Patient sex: M
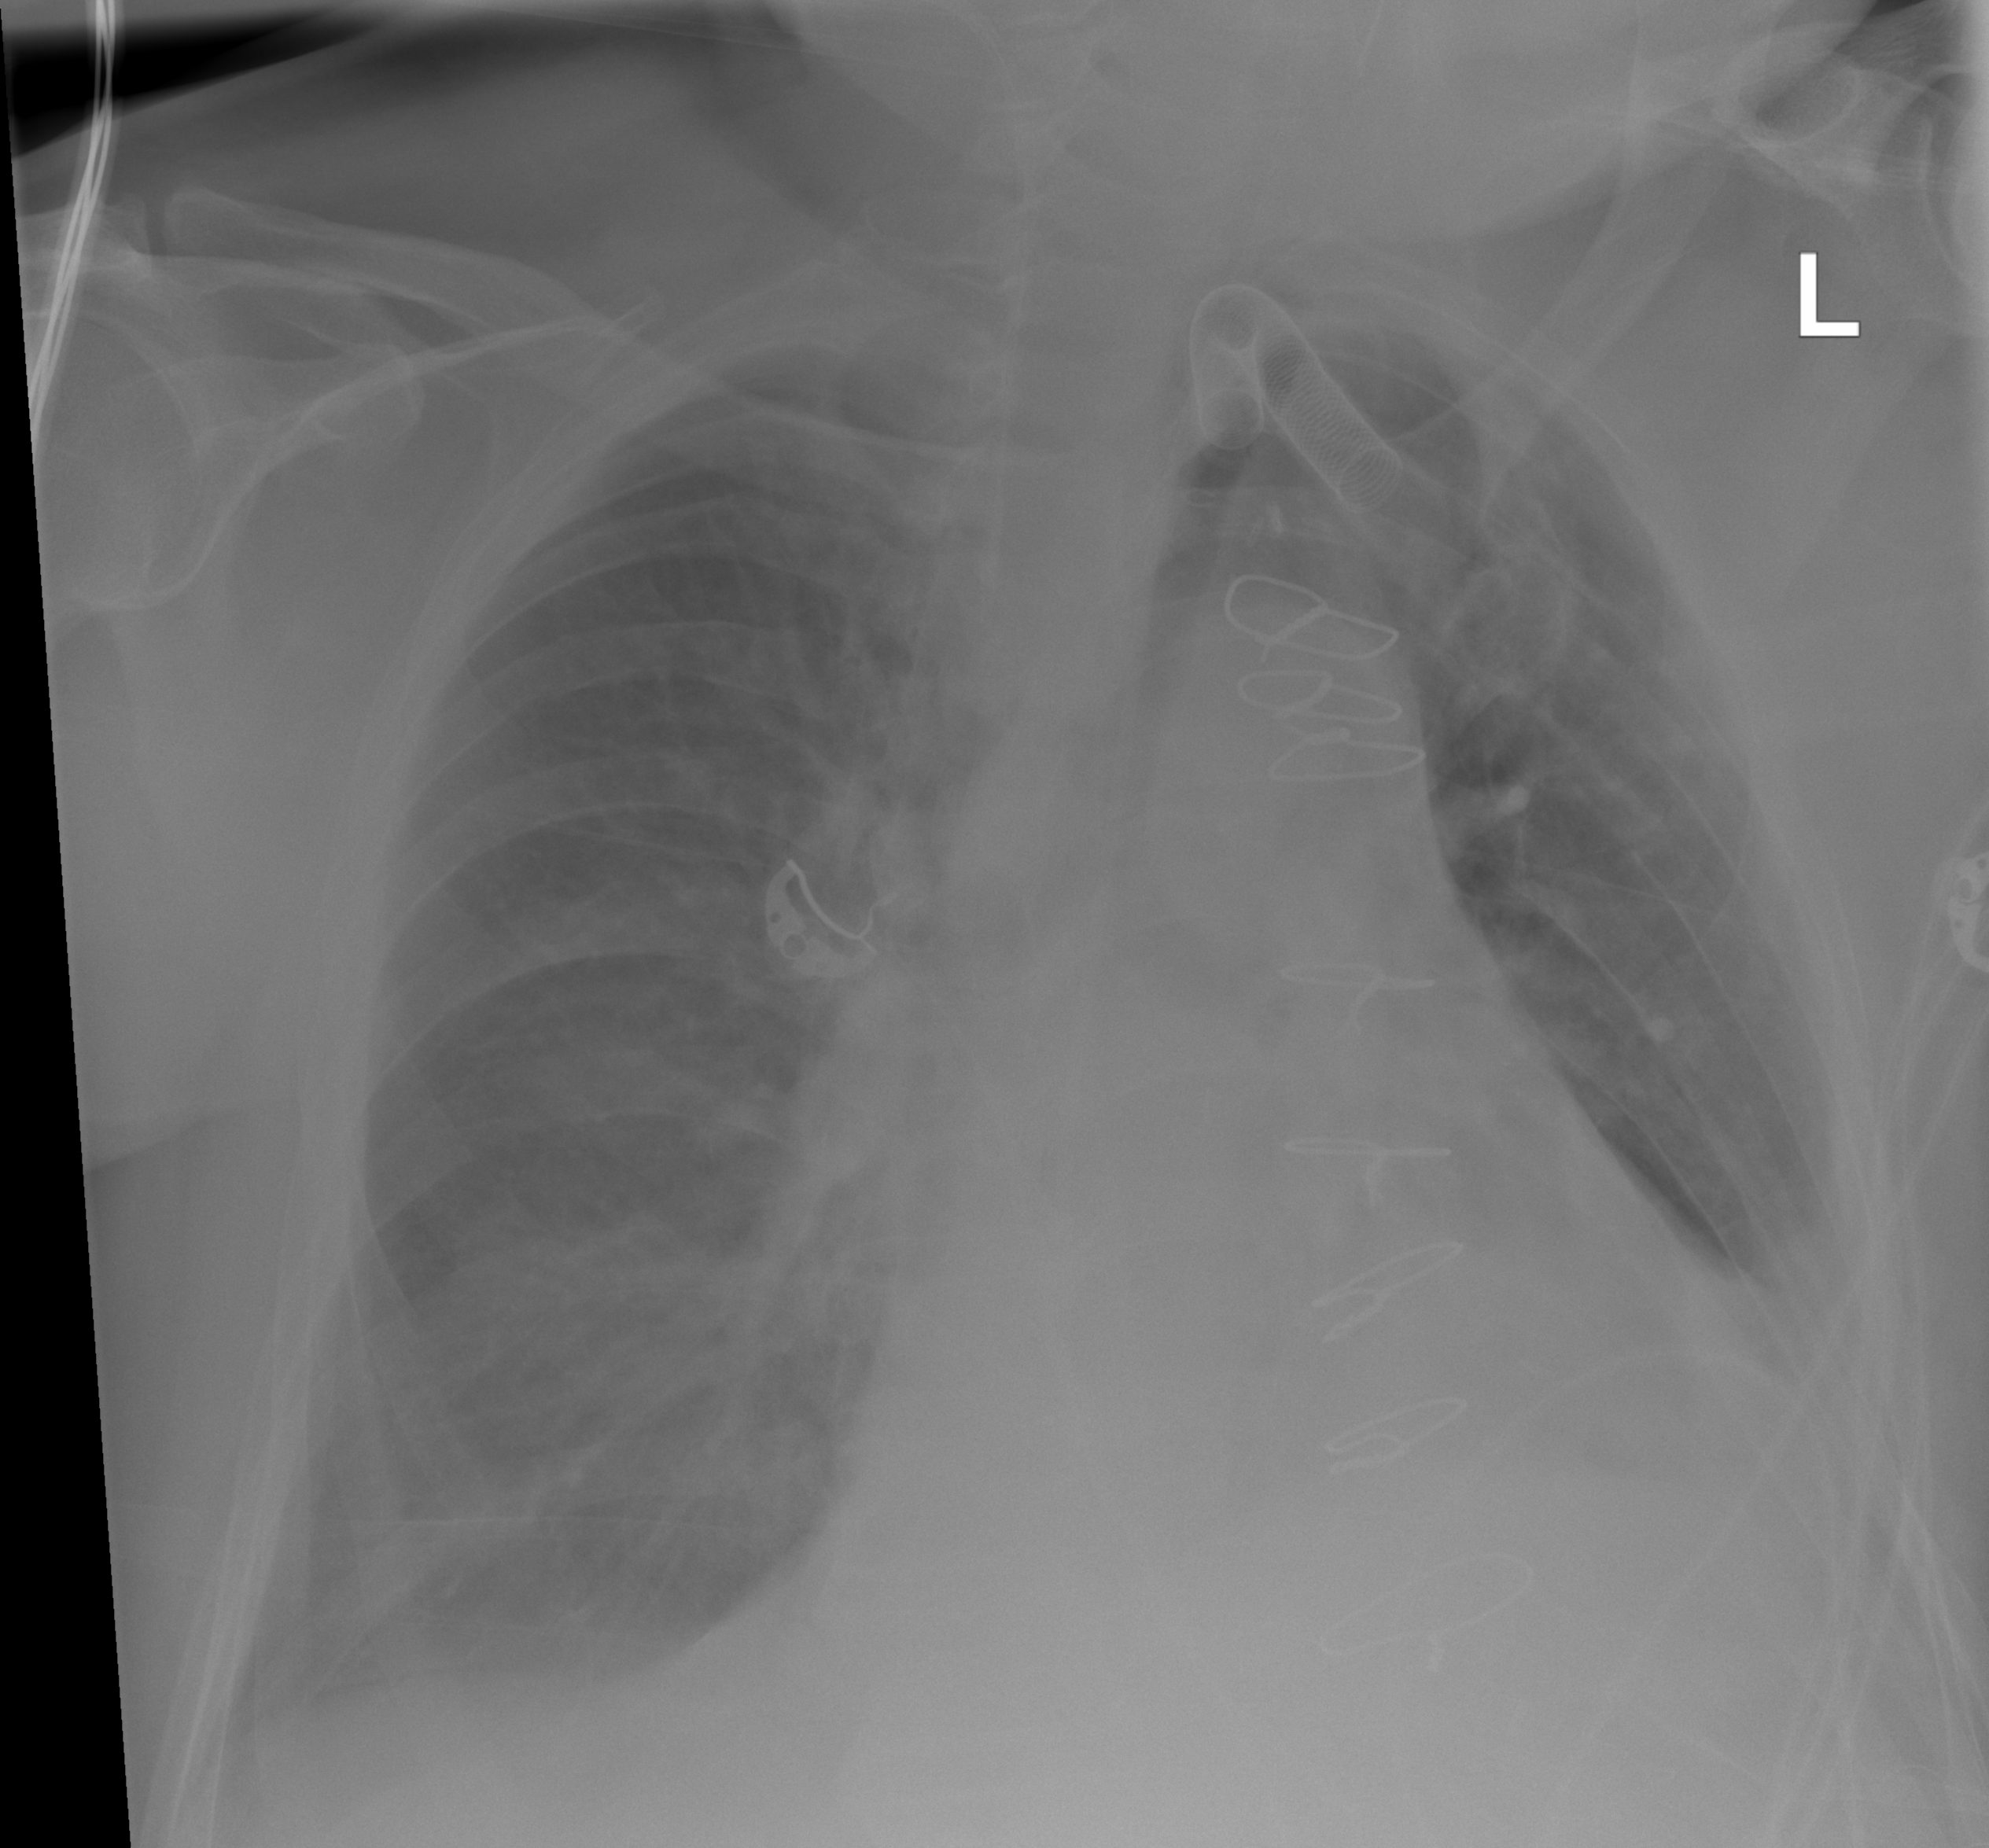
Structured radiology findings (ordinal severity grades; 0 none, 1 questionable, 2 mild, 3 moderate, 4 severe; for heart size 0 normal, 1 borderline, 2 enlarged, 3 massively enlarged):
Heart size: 2
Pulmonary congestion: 2
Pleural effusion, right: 2
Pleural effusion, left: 2
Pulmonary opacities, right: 2
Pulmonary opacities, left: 2
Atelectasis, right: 0
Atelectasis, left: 2